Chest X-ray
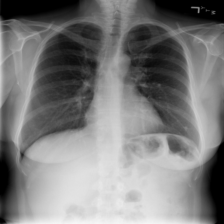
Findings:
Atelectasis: negative
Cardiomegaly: negative
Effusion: negative
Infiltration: negative
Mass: negative
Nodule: positive
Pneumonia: negative
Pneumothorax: negative
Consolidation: negative
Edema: negative
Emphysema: negative
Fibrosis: negative
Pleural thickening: negative
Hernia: negative